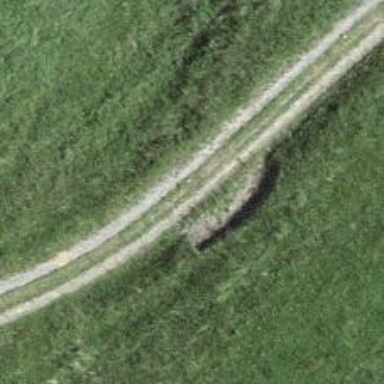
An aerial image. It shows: Track with grade2 tracktype.